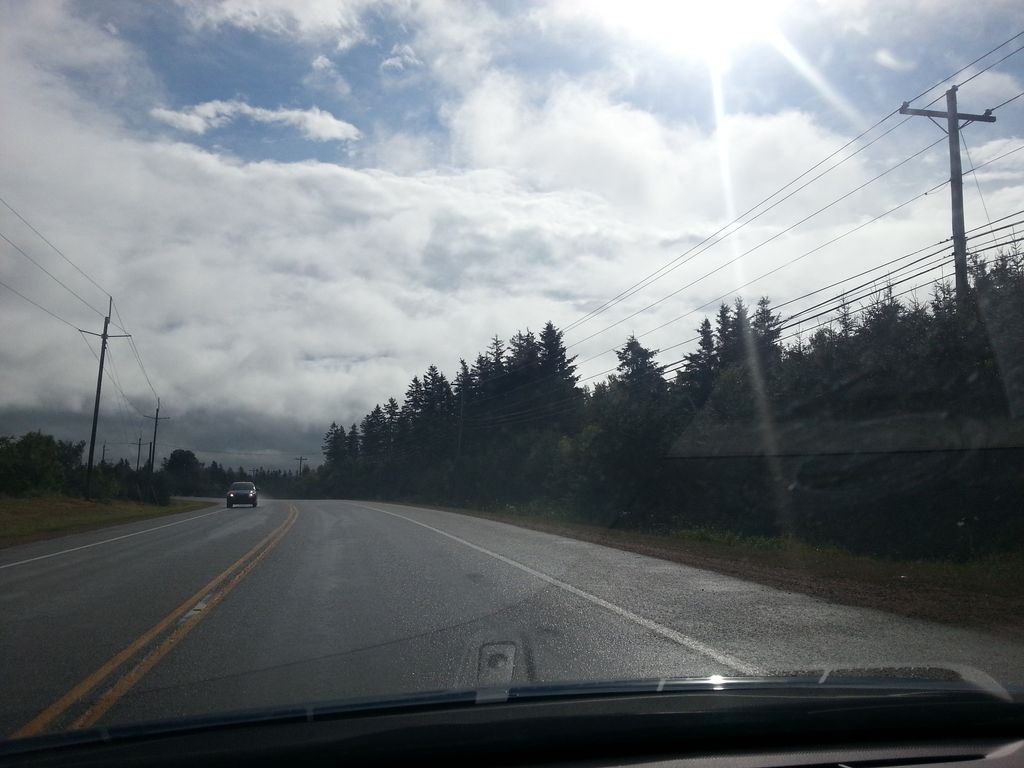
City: charlottetown